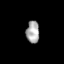
Tissue: skin
Cell type: Myeloid cells
Senescence score: 0.6805
Nuclear area (px): 286
Mean DAPI intensity: 166.958